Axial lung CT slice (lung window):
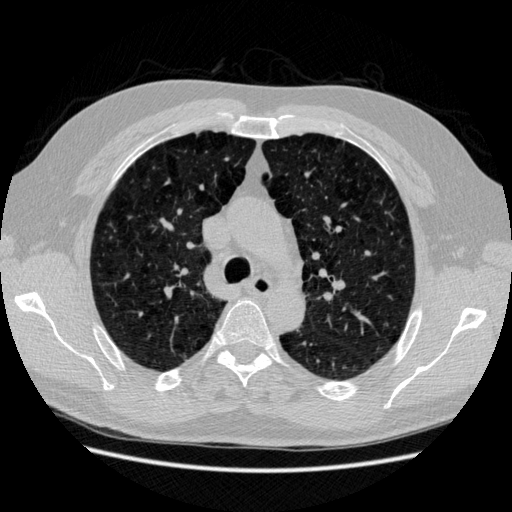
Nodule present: no